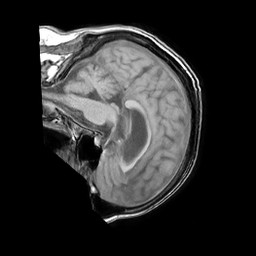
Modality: T1w
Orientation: sagittal
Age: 82
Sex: male
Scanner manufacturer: philips
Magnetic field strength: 1.5 T
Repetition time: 0.1864 s
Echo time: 0.001916 s